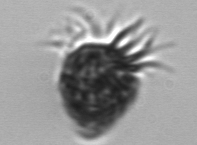
Label: Ciliophora